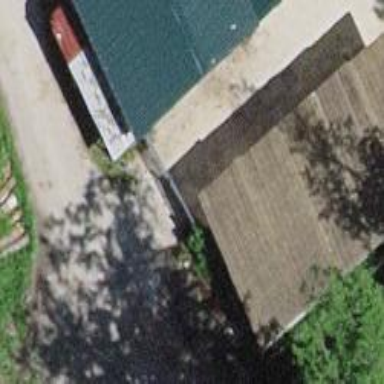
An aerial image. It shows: Shed building.